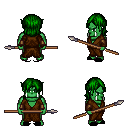
a pixel art fantasy rpg character, male body template, orc, green skin, brown robe, metal pants, green long bangs hairstyle, cloth bracers, black slippers, spear, four views (front, back, left, right), 2x2 character sprite sheet, small pixel art, hard edges, no anti-aliasing